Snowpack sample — Buffalo Mountain, Silverthorne, Colorado, USA (2/22/26, 2:02 PM MST)
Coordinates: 39.622, -106.113
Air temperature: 33 °F
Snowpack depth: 63 cm
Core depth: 40 cm
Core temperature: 26.6 °F
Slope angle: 11°, slope face: 116°
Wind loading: low
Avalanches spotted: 0
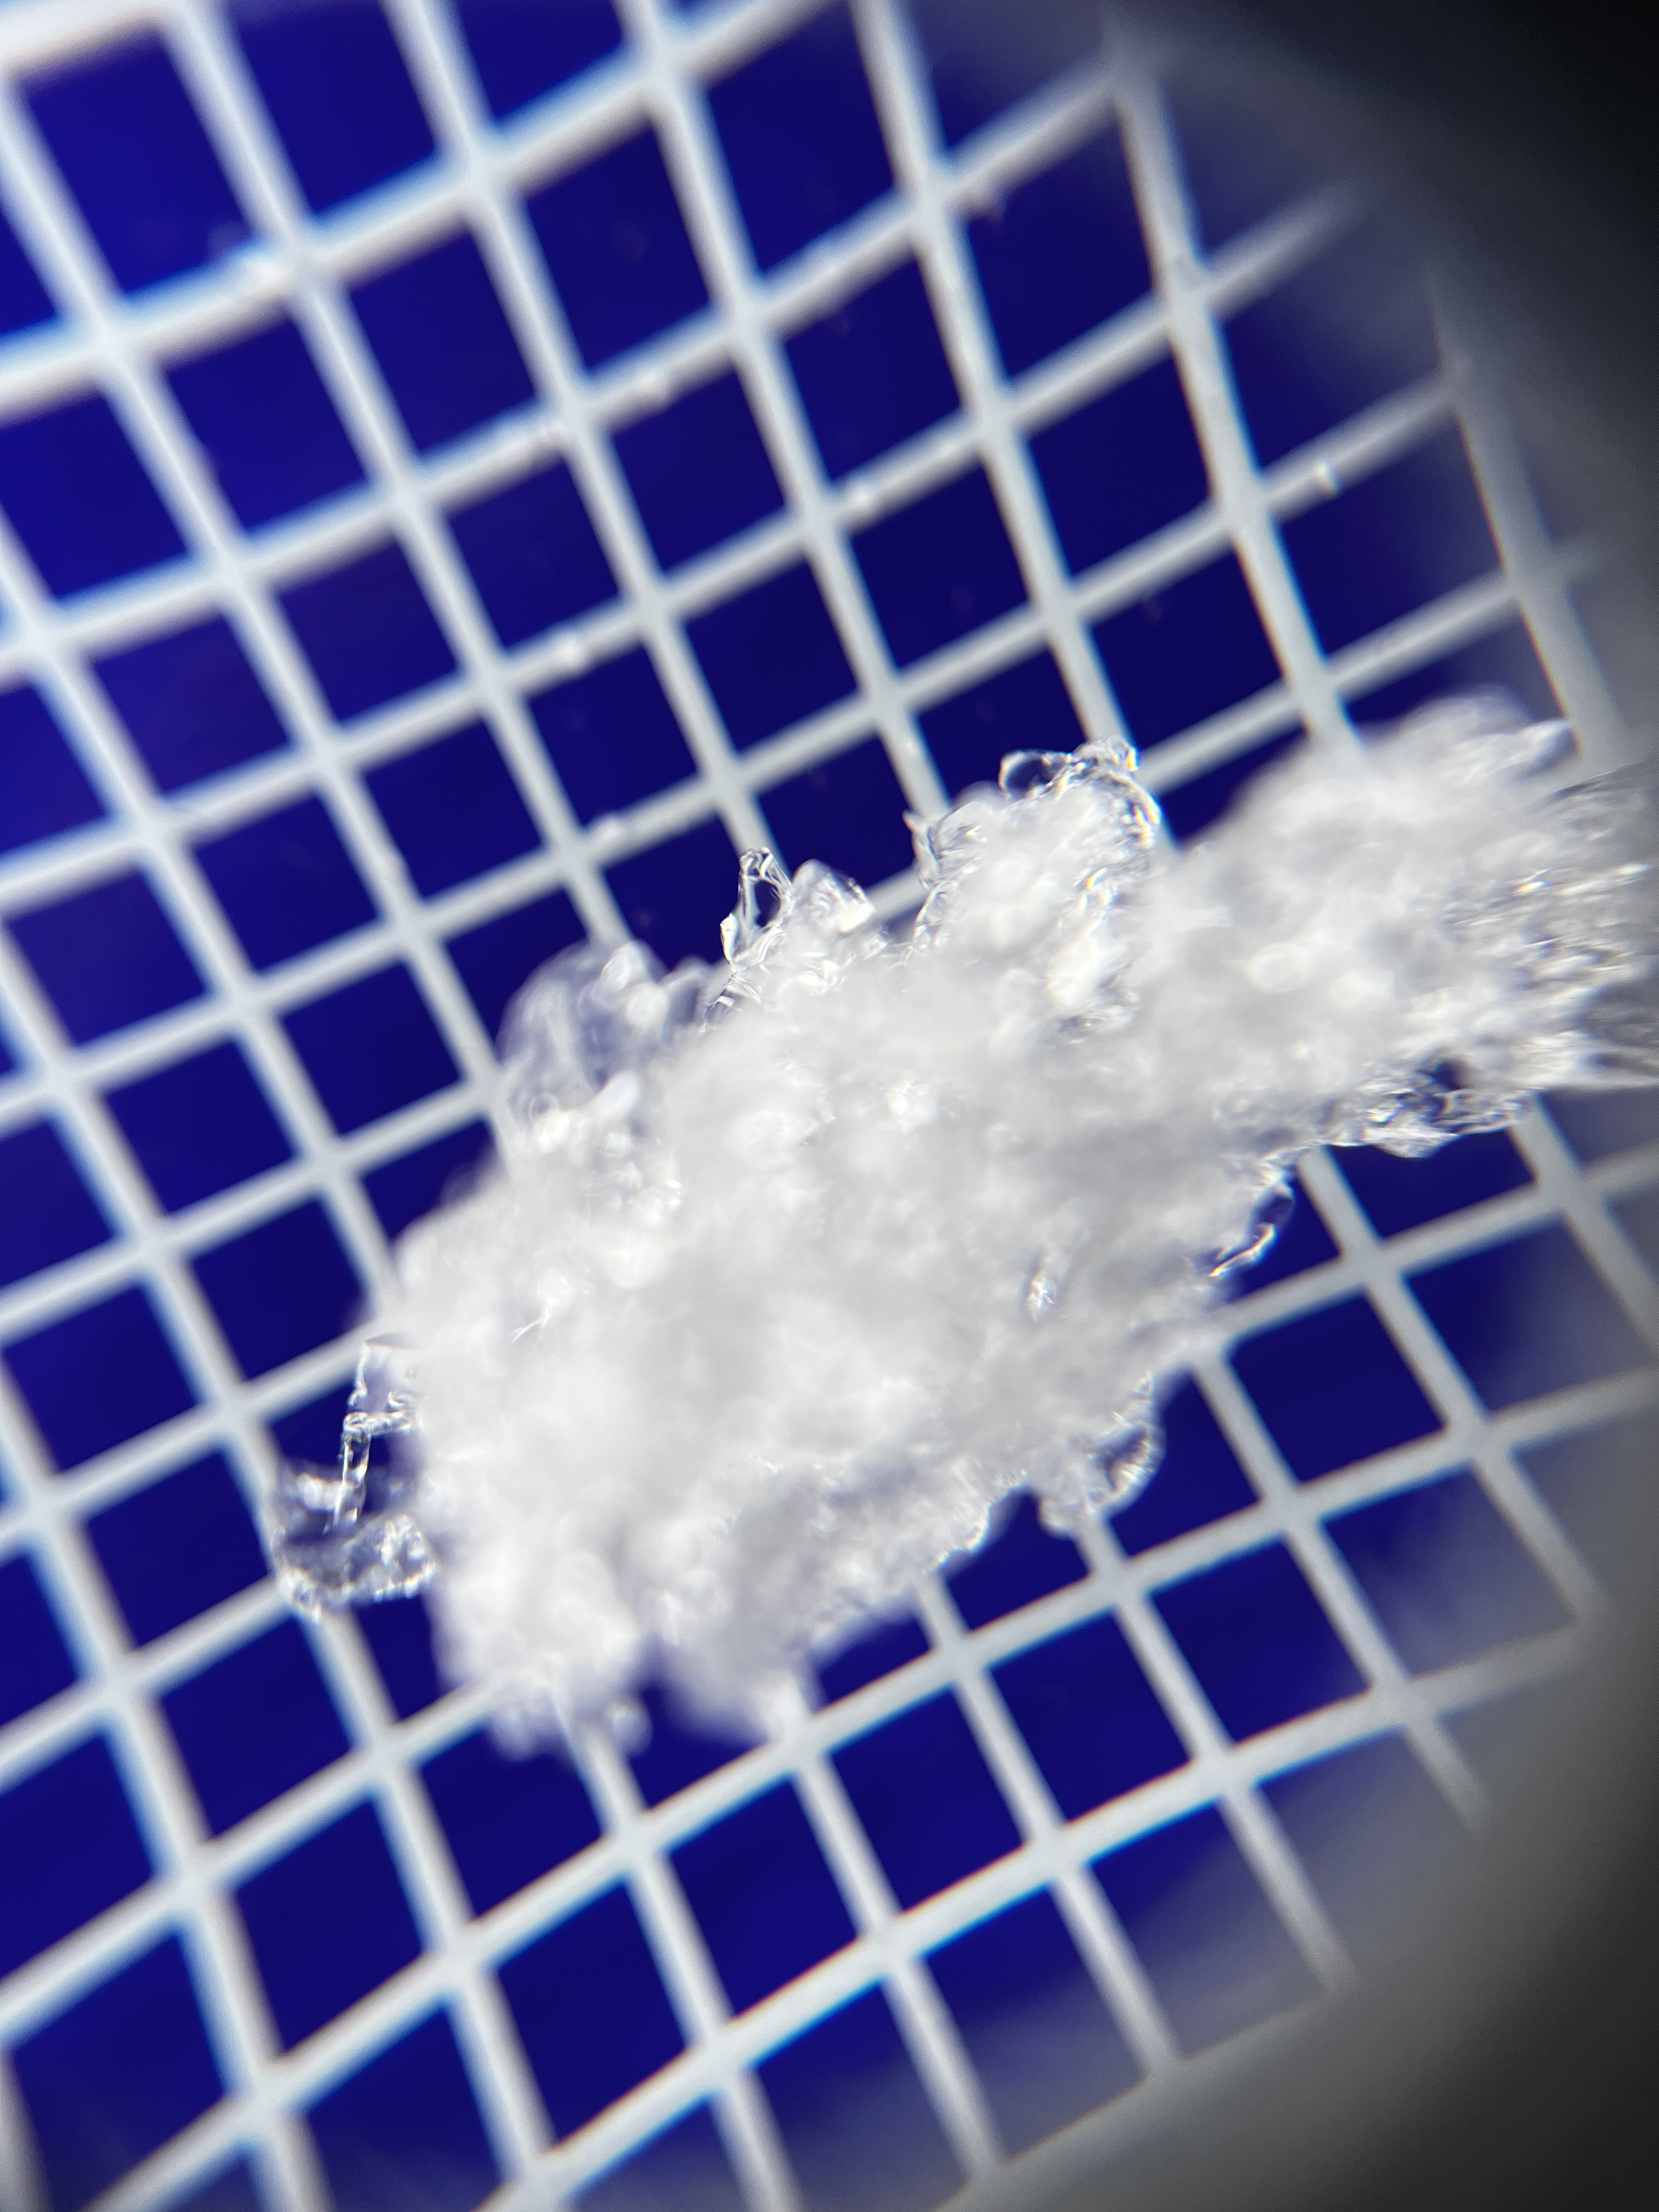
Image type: magnified_profile
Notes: In a firebreak similar to site 1, minimal wind loading with no spotted avalanches (not many faces in view though)